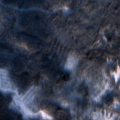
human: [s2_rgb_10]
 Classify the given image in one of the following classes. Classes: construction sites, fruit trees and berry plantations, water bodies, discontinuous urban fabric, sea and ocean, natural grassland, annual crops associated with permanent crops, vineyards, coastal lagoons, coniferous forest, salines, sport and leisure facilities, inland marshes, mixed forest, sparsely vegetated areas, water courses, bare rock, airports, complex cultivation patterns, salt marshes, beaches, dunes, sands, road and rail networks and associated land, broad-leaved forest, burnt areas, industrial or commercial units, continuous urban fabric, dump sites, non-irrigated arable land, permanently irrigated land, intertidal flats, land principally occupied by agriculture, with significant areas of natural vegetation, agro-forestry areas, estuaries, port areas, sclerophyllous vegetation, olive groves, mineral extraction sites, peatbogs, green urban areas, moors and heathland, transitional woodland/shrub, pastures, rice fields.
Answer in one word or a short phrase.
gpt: coniferous forest, transitional woodland/shrub